Question: first of all, sorry for my english, but I'll try to explain myself best I can.
My question is little tricky, because I made some important changes in the core code of VirtueMart.
For some reasons, I added an attribute to the Custom Fields, like , called .

TIP: The admin site is in Spanish. =
So, now, when I try to change any value of any created Custom Field, I can't save it. I mean, I can change the value, but when I apply them, It doesn't be saved.
The only field that I can change, is the field I created, the (ironically).
So, my principal question is, how does VirtueMart to pick up the data from the table and sends them to the database?
I work with
- -
Thanks
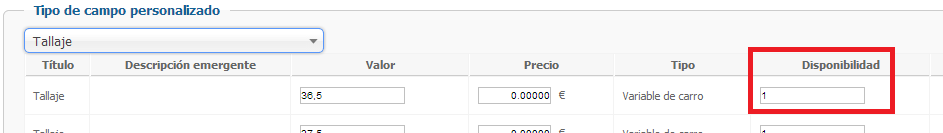
Answer: The workflow is like follows,
When you save the products details on the backend , It calls a function 'store()' on the 'product.php' model. under 'administrator/components/com_virtuemart/models/'. Inside this function an area like follows.
'''
if(!class_exists('VirtueMartModelCustom')) require(JPATH_VM_ADMINISTRATOR.DS.'models'.DS.'custom.php');
VirtueMartModelCustom::saveModelCustomfields('product',$data,$product_data->virtuemart_product_id);
'''
It loading the custom model file from the same path and do the task inside 'saveModelCustomfields()'
Hope it helps..